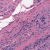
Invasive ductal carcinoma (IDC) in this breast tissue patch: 1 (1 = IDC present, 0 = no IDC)